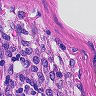
Metastatic tissue present: yes